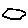
Label: hexagon